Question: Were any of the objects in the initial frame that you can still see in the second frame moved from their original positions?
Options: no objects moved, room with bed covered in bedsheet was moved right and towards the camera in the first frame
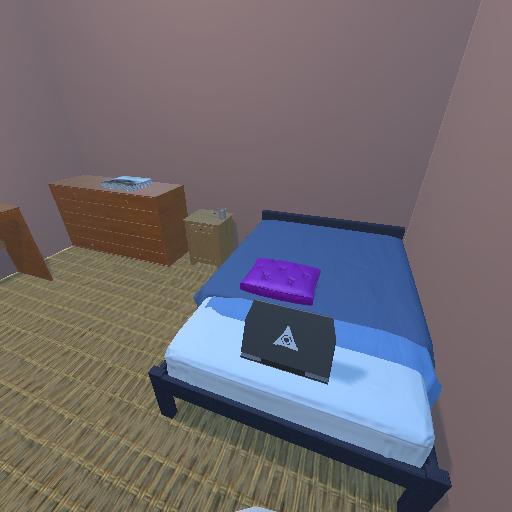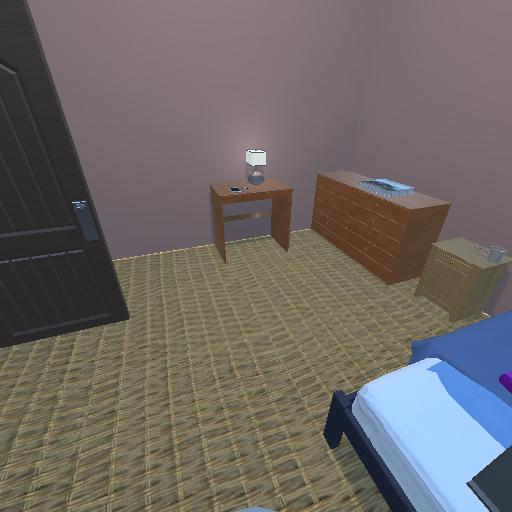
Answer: no objects moved